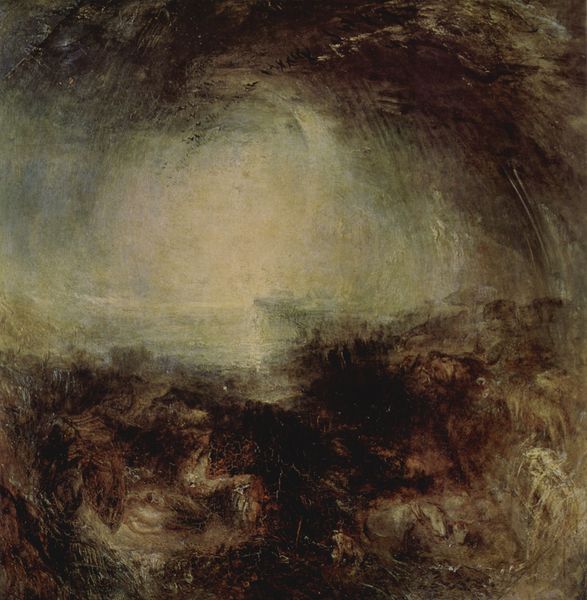
Titel: Schatten und Dunkelheit: der Abend vor der Sintflut
Künstler: William Turner
Standort: London
Institution: Tate Gallery
Schlagwörter: blau, dunkel, gemälde, gewitter, himmel, meer, schatten, wasser, weiß, wolken, aquarell, bäume, gelb, grün, impressionismus, landschaft, sand, see, bewegung, braun, grau, hell, licht, nacht, schwarz, wolke, muster, öl, erde, natur, weite, wind, gewässer, pastos, sonne, england, höhle, wald, boot, kreis, rund, chaos, aussicht, gischt, schiff, strand, welle, wellen, düster, abstrakt, düne, sonnenlicht, formen, nebel, figuren, schaum, aufgewühlt, flut, gewalt, luft, naturgewalt, sturm, stürmisch, turner, unwetter, wetter, duktus, stimmung, ozean, blitze, explosion, wirbel, form, lanschaft, grotte, zentrum, hoffnung, donner, tunnel, angler, unübersichtlich, bot, william, höhlenartig, william turner, sintflut, textur, urgewalt, zerstören, choas, lichtraum, we9ß, difuss, aufgewühltes wasser, seasinde, wirrniss, espolosion, 1805